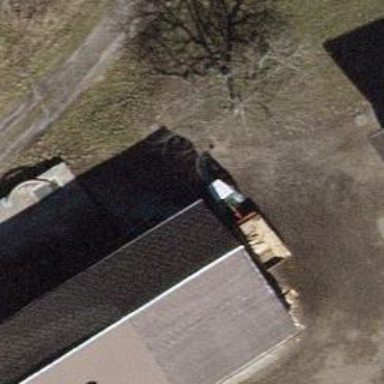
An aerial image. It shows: Driveway.